Question: I am creating a database for a website. It should contain information about a company, information about cases that companies create and finally reports that companies make for the cases.
I have the following objects:
- - -
For these objects I have the following requirements:
- - - - -
I have tried to model this using MySQL Workbench:

I made a many-to-one identifying relationship between 'case' and 'company', because cases uniquely belong to companies. I made a many-to-one relationship between 'report' and 'case', because reports uniquely belong to cases.
How can I model this, in a simple way, such that two companies can have a case each with the same id but otherwise different? And furthermore, a single company can't have two cases with the same id.
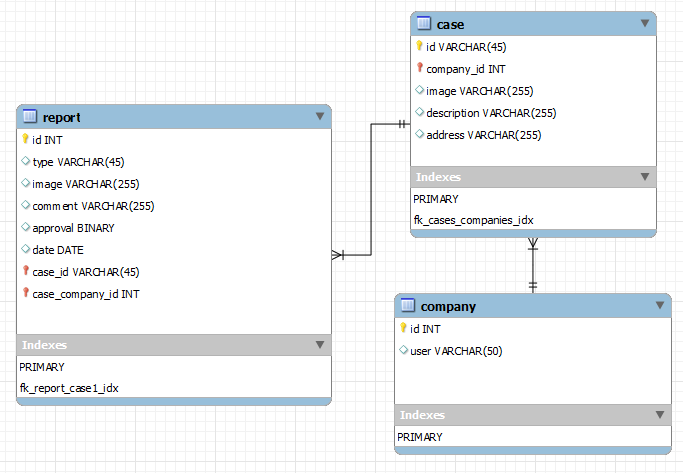
Answer: There are two ways.
One, you could have a multiple column primary key. This is essentially the way you have it now.
Two, you could create a surrogate key--a made up value which uniquely identifies each row. Most databases can generate these automatically, starting with 1 and incrementing for each new row. You would then add constraints to enforce your business logic. A surrogate key is nice because it is always simple and if your logic or business rules change then you don't have to completely redesign your table, just change your constraints. The discussion of when you should use a surrogate key and when you should use a natural (already existent data) key is long, but boils down to those two points--if a natural key would be complicated or if business logic is likely to change.
If you switch to a surrogate key, your primary key for case will become a simple integer, the case_company_id column in report would be redundant, and the primary key for report would also only be a simple integer.